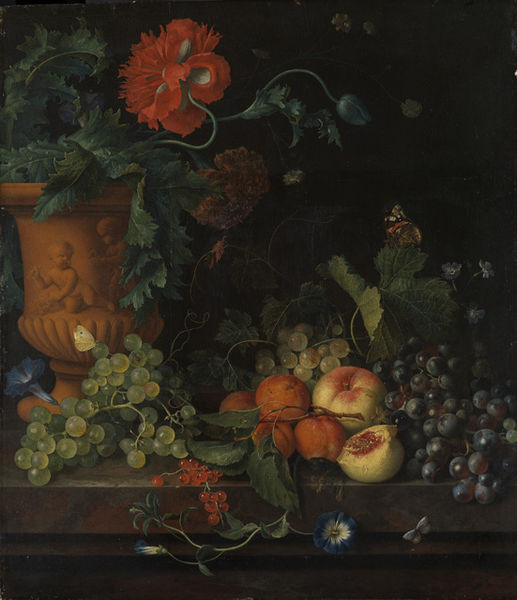
Titel: Tonvase mit Blumen daneben Früchte
Künstler: Jan van Huysum
Standort: Karlsruhe
Institution: Staatliche Kunsthalle Karlsruhe
Schlagwörter: blau, blätter, dunkel, gemälde, laub, nackt, weiß, bäume, gelb, grün, blume, blumen, braun, marmor, orange, schwarz, tisch, ölbild, blüte, blüten, obst, rot, tiere, malerei, barock, schale, holland, niederlande, öl, blatt, pflanze, pflanzen, rosa, schwarzer hintergrund, kinder, amphore, engel, früchte, krug, putte, putto, ranken, stilleben, stillleben, ton, trauben, vase, apfel, topf, äpfel, buben, jungen, knaben, ernte, herbst, wild, essen, wein, strauss, stil, stiel, töpfe, vanitas, gefäss, winde, babys, beeren, mohn, insekten, nelke, schmetterling, ranke, leben, efeu, weintrauben, knospe, pfirsich, reif, weinlaub, planzen, aprikose, aprikosen, pfirsiche, pokal, schmetterlinge, traube, weintraube, admiral, winden, rebe, weinrebe, amor, putten, johannesbeeren, johannisbeere, johannisbeeren, wicke, putti, falter, pflaumen, rote trauben, weinbeeren, kern, luxus, terracotta, pfirsisch, pfirsische, zitronenfalter, mohnblume, wildblume, tilleben, starke farben, #obst, pffirsich, früchte früchtestilleben, kruch, angeschnittener pfirsich, szilleben